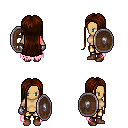
a pixel art fantasy rpg character, female body template, human, tanned skin, pink tattered cape, gold greaves, brown extra-long hairstyle, metal gloves, brown shoes, shield, four views (front, back, left, right), 2x2 character sprite sheet, small pixel art, hard edges, no anti-aliasing